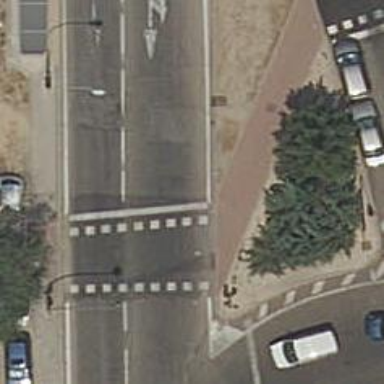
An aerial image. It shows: Road crossing with traffic signals.